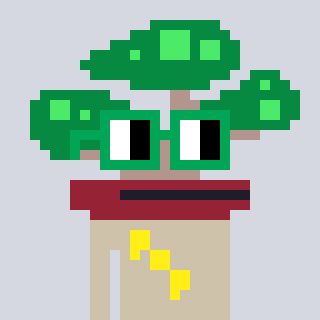
a pixel art character with square green glasses, a bonsai-shaped head and a bege-colored body on a cool background